Question: I have a data set as follows:
'''
group ratio
0-0.2 58%
0.2-0.4 68%
0.4-0.6 60%
0.6-0.8 80%
'''
I would like to visualize the above data set in the following figure,

How can I achieve this in R, especially adding those labels, e.g., 68%, inside the figure?
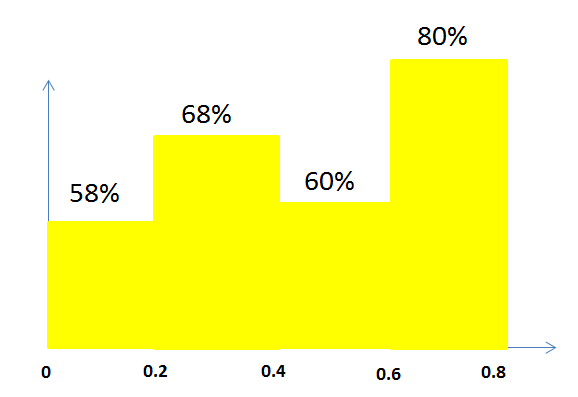
Answer: Rather more reusable solution;
'''
data<-runif(1000)
myLab<-diff(unlist(lapply(seq(0,1,0.2), function(y){sum(data<y)})))*100/length(data)
hist(data,breaks=seq(0,1,0.2), labels =paste0(myLab,"%"), col ="yellow")
'''